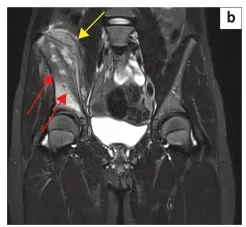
(b) Coronal short tau inversion recovery (STIR) image of the pelvis showing layers of periosteal reaction (yellow arrow). Increased marrow signal could be seen extending close to the acetabular roof but without intra-articular extension (red arrows).
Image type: radiology (mri)